Question: I want to transform the selected text in a TextBox when I press a shortcut, as shown in the picture (the example is adding tags but it could be a different change):

How do I do this?
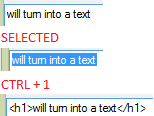
Answer: You can use the 'TextBox.KeyUp' event
'''
private void textBox1_KeyUp(object sender, KeyEventArgs e)
{
if (e.Control && e.KeyValue == 49)
{
if (textBox1.SelectionLength > 0)
{
textBox1.SelectedText = String.Format("<h1>{0}</h1>", textBox1.SelectedText);
}
}
}
'''